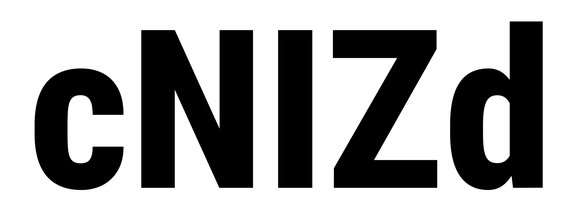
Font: Roboto_Condensed_ExtraBold